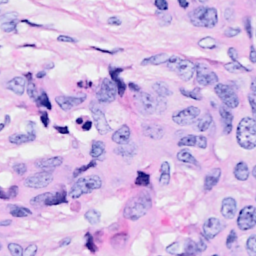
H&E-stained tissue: Breast